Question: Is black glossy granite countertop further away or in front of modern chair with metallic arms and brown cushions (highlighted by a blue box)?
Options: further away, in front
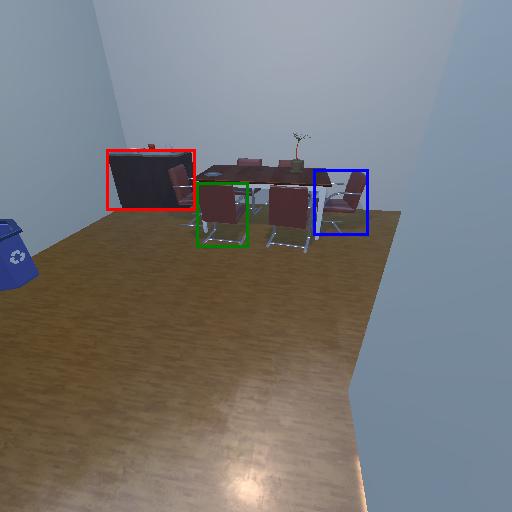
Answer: further away